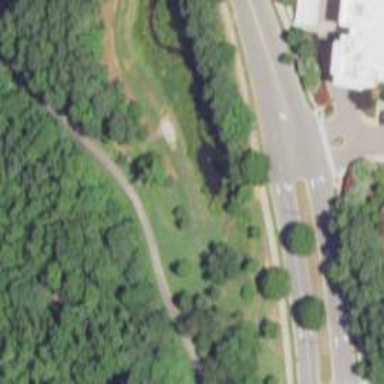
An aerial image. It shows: Disc golf hole.